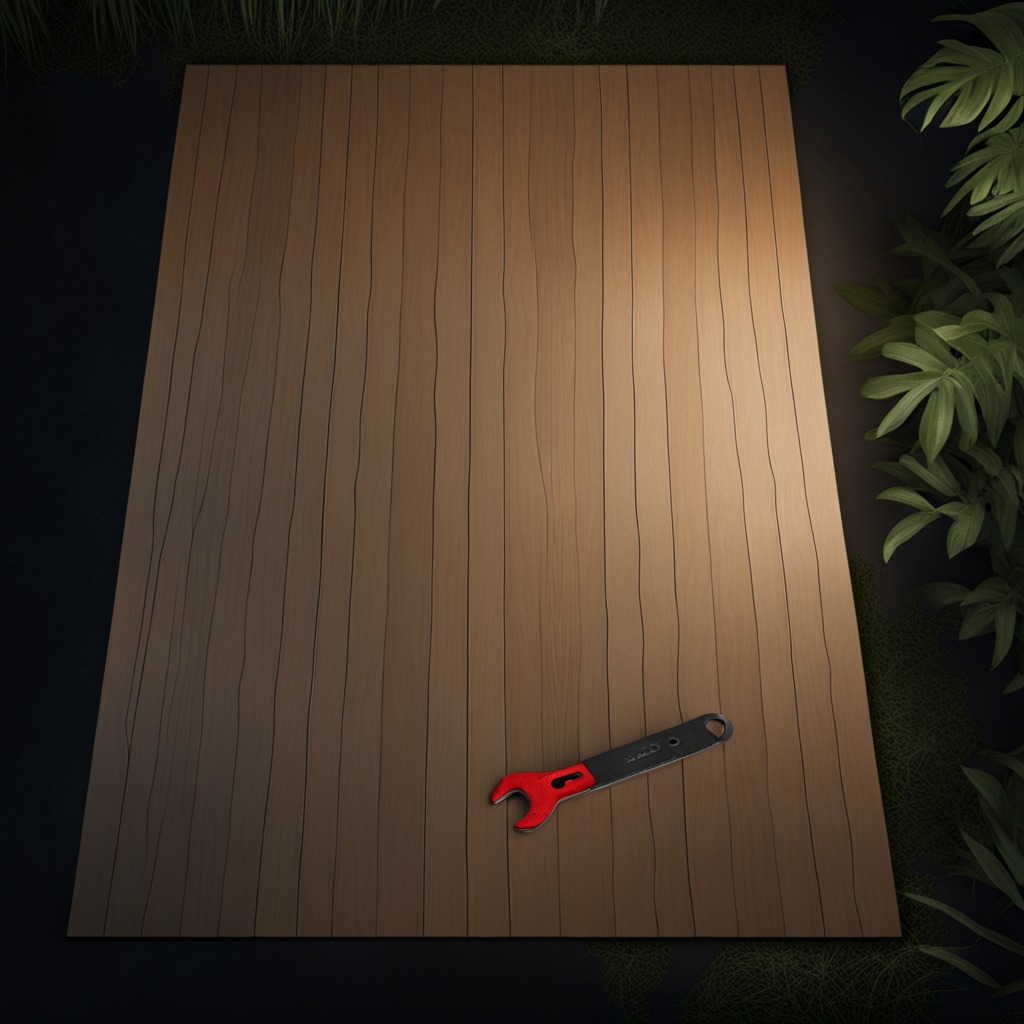
An wrench is lying on the wooden table inside a jungle field workshop tent at night.